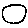
Label: circle